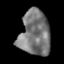
Tissue: lung
Cell type: Epithelial cells
Senescence score: 0.1624
Nuclear area (px): 1331
Mean DAPI intensity: 121.037